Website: bh-photo
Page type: account-selection
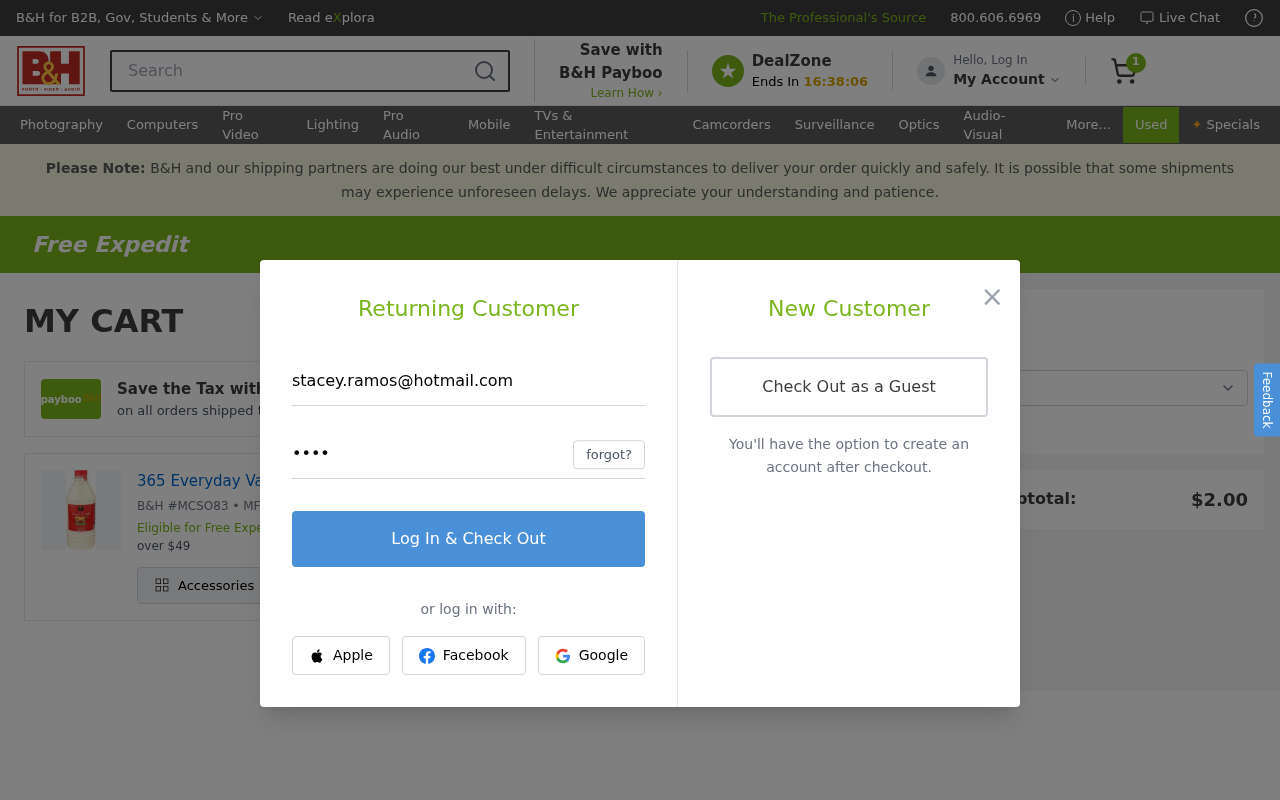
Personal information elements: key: PII_EMAIL
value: stacey.ramos@hotmail.com
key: PII_POSTCODE
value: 83172
Product elements: key: PRODUCT1_NAME
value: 365 Everyday Value, Milk Whole Quart, 32 Fl Oz
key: PRODUCT1_QUANTITY
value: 1
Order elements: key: ORDER_NUM_ITEMS
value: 1
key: ORDER_SUBTOTAL
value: $2.00
Search elements: key: HEADER_SEARCH
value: Search
Other elements: key: BH_ITEM_NUMBER
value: MCSO83
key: MFR_NUMBER
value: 46635M